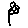
Label: flower